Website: lowes
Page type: stored-credit-cards
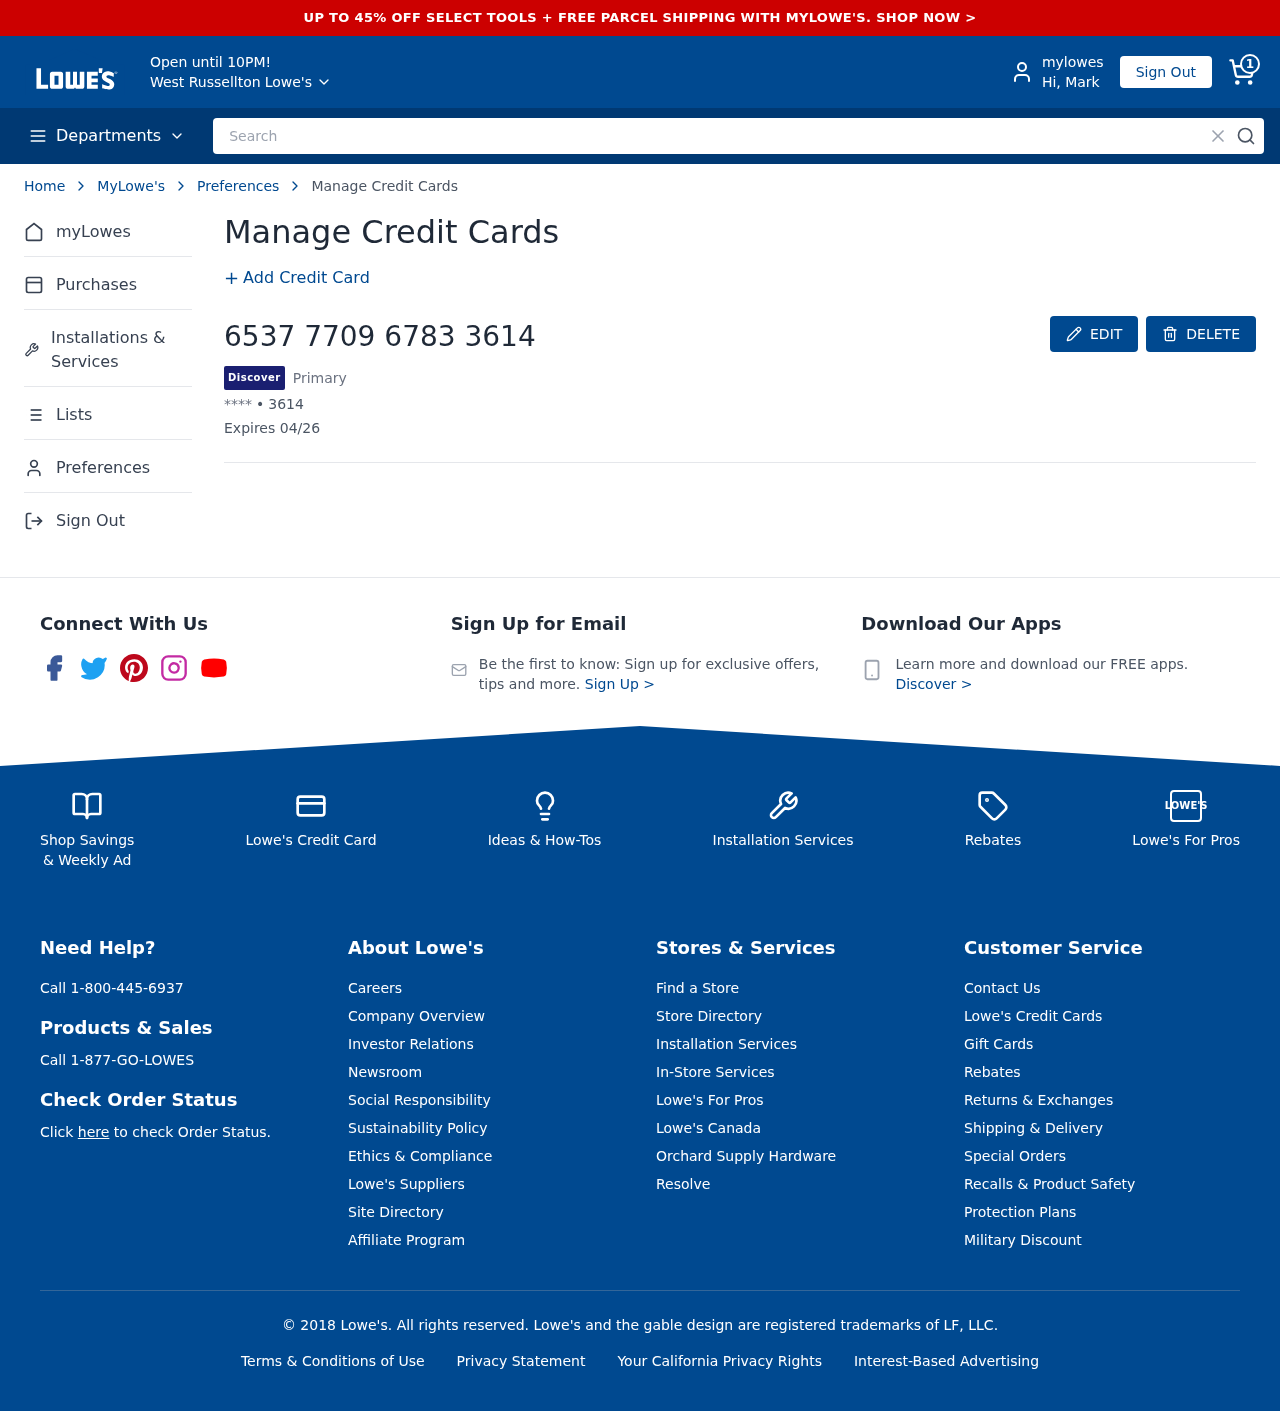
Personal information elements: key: PII_CARD_EXPIRY
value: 04/26
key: PII_CARD_LAST4
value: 3614
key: PII_CARD_NUMBER
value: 6537 7709 6783 3614
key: PII_CARD_TYPE
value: Discover
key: PII_CITY
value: West Russellton
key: PII_FIRSTNAME
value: Mark
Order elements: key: ORDER_NUM_ITEMS
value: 1
Search elements: key: HEADER_SEARCH
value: Search